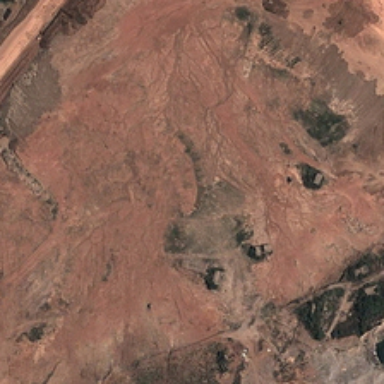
Some green plants are near a piece of khaki bareland .